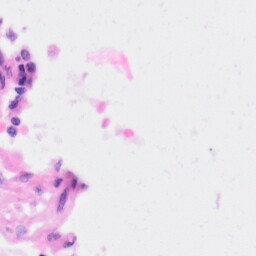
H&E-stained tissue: Kidney